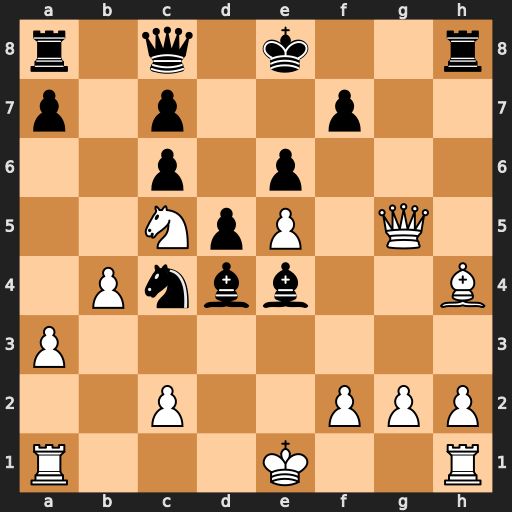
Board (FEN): r1q1k2r/p1p2p2/2p1p3/2NpP1Q1/1Pnbb2B/P7/2P2PPP/R3K2R
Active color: w
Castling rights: KQkq
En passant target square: -
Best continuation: Qe7#